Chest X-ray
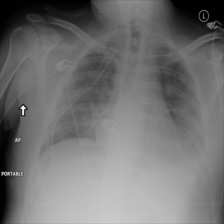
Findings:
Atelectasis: negative
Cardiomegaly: negative
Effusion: negative
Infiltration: positive
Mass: negative
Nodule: negative
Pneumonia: negative
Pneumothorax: negative
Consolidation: negative
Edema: negative
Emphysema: negative
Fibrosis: negative
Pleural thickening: negative
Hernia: negative